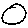
Label: circle